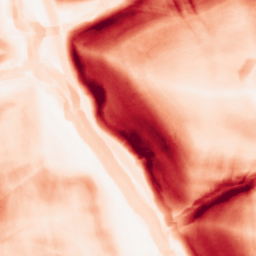
Category: morphological
Decomposition family: morphological_square
Decomposition parameters: operation: gradient
size: 10
Upsampling method: cubic_mitchell
Upsampling parameters: scale: 4
Upsampling scale: 4